Question: I have two web application in my solution. One of them is for managing the system and another is for clients.
I should publish them one by one in separated places (of course on a machine but in separated addresses for Example <URL>
My question here is that, can clients web application access the files that the other manager web application has (in its physical directory)? If not how can I approach this problem?
see this design to get more details for this problem :

Thanks!
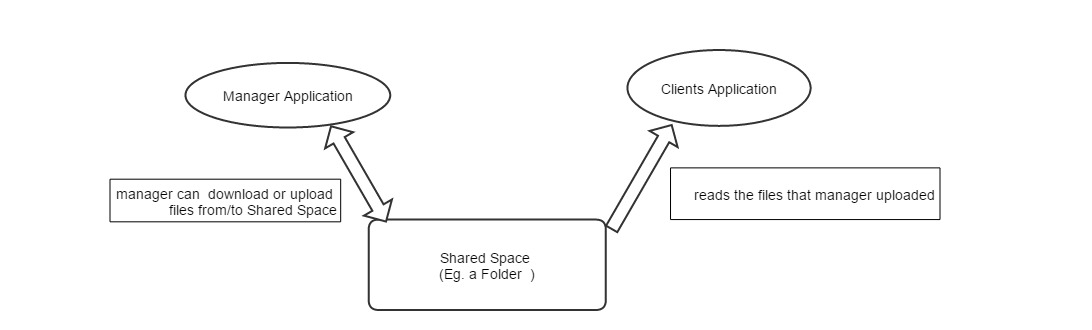
Answer: What I usually do in a scenario like this, is store the files in a folder in the application that does the writing. Then I use IIS to create a virtual directory in the other application that points to the folder containing the files in the first application.
So in your case, you could have a folder "Files" in the manager.com website. Let's say the folder has this full path: 'D:\Websites\manager.com\Files' You can then create a virtual directory in the clients.com website pointing to that path.
This has the advantage that you can code everything as if the folder exists in both applications.